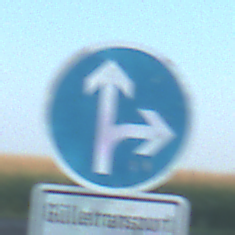
Verkehrszeichen: VorgeschriebeneFahrtrichtungGeradeausOderRechts
Zusatzzeichen unten: BesondereFahrzeugeUndTransportgueter12
Umgebung: Outdoor, RoadRail
Tageszeit: MorningAfternoon
Wetter: Clear
Licht: Natural
Jahreszeit: NotSpecified
Kontrast: HighContrast